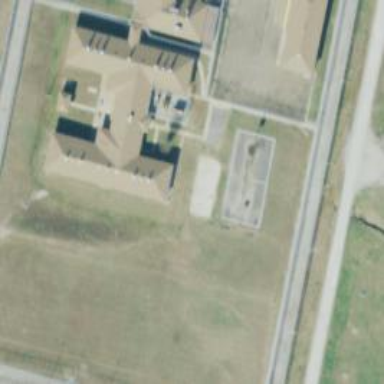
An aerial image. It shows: Prison surrounded by fence.